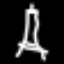
Label: The Eiffel Tower